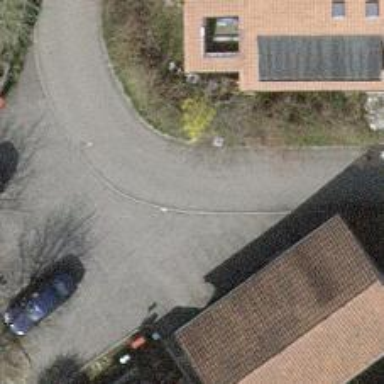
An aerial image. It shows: Residential road with asphalt surface.